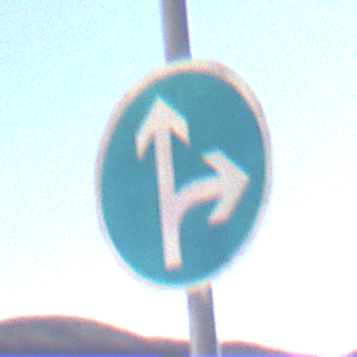
Verkehrszeichen: VorgeschriebeneFahrtrichtungGeradeausOderRechts
Umgebung: Outdoor, Nature
Tageszeit: Midday
Wetter: Clear
Licht: Natural
Jahreszeit: NotSpecified
Kontrast: HighContrast